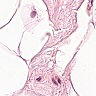
Metastatic tissue present: no